Question: I'm creating a new web project and i trying to get jQuery working with masterpages
I want to have a link that if it is pressed will do an expansion of a div.
Problem: jQuery isn't fired and the page do a postback

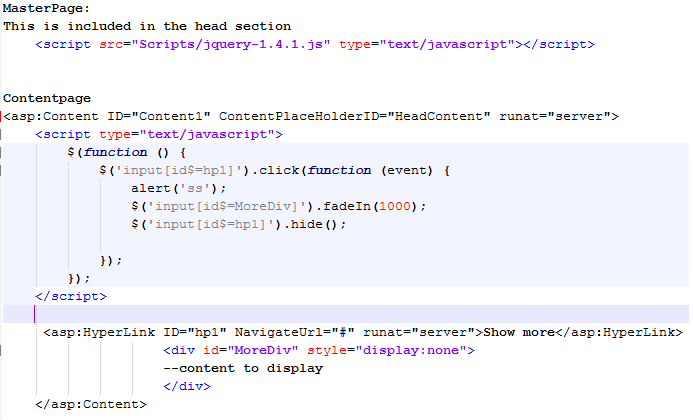
Answer: Do not use , instead use just